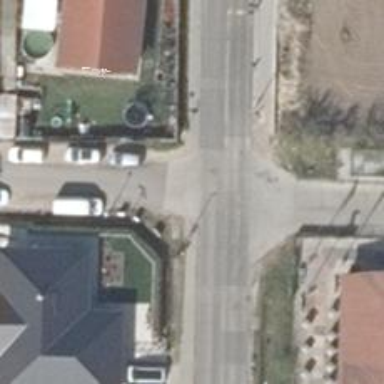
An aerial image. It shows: Residential road.